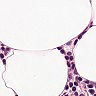
Metastatic tissue present: no